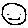
Label: smiley face